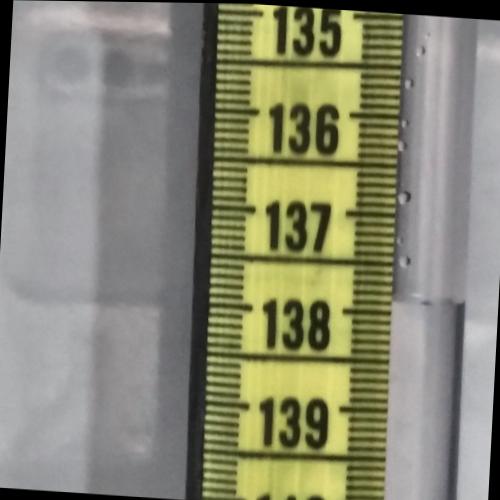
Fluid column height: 137.9 cm